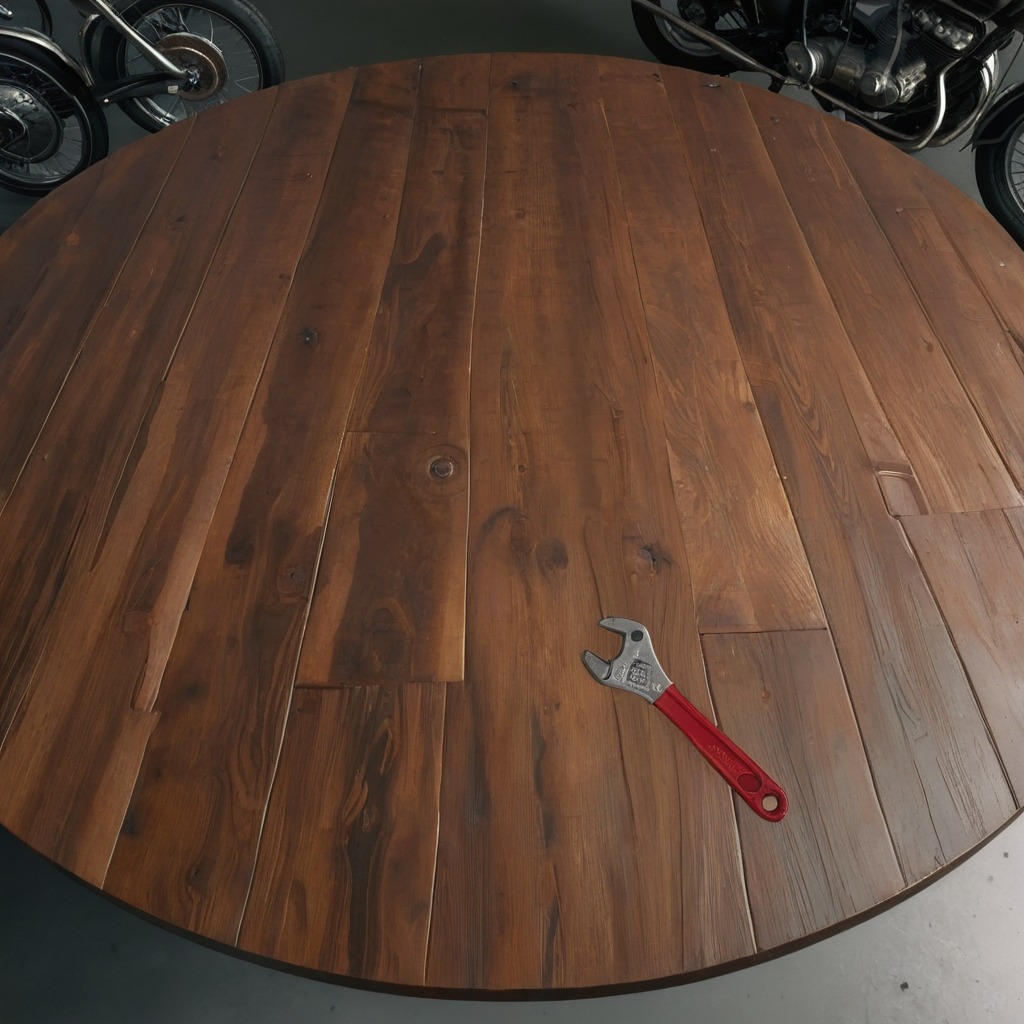
A wrench is lying on an oil-spilled wooden table in a vintage motorcycle garage.